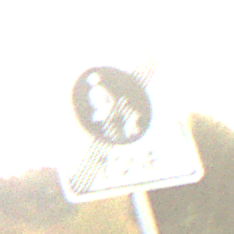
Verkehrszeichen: EndeFussgaengerzone
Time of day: SunriseSunset
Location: Outdoor (Nature)
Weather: PartlyCloudy
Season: NotSpecified
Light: Natural